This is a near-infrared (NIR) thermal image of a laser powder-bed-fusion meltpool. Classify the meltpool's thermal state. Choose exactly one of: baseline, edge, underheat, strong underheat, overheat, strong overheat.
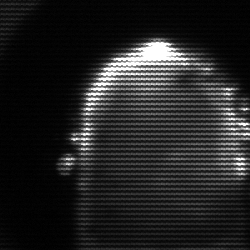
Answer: baseline